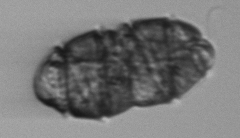
Label: Margalefidinium